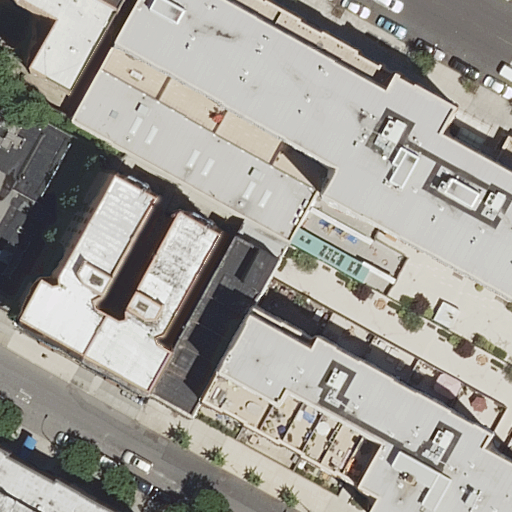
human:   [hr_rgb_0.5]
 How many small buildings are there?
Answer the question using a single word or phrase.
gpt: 1

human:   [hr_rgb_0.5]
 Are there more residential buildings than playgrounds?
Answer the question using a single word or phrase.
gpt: yes

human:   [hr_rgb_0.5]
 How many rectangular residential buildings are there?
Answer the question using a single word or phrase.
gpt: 2

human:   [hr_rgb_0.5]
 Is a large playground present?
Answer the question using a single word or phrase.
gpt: no

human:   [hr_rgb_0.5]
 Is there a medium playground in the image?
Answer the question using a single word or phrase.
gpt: no

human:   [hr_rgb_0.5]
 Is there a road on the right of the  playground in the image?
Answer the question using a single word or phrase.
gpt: yes

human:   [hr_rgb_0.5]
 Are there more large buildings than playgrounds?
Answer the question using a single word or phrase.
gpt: yes

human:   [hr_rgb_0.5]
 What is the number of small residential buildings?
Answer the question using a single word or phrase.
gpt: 1

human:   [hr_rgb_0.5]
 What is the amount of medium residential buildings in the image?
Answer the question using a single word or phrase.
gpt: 3

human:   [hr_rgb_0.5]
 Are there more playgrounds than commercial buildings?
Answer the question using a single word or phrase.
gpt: yes

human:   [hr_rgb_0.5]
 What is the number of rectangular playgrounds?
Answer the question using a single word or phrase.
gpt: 1

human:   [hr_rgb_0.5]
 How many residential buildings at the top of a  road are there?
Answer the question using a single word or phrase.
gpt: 5

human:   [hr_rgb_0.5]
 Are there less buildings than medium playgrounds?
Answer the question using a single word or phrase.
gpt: no

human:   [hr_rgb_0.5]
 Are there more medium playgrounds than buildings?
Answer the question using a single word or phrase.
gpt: no

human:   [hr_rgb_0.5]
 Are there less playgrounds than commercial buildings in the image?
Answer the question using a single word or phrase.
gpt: no

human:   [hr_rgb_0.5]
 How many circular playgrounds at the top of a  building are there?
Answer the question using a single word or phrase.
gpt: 0

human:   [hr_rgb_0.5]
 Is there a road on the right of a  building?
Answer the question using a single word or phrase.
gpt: yes

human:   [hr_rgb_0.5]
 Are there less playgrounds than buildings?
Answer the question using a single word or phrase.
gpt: yes

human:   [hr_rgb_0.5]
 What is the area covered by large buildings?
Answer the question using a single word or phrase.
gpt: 3312m2

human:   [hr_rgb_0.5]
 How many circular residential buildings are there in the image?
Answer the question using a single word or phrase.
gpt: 0

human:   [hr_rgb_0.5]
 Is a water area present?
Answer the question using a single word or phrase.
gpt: no

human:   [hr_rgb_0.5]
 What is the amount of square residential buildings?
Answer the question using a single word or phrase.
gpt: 0

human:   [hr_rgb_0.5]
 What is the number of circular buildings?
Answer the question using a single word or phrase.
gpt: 0

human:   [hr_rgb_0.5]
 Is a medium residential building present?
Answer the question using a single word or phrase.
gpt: yes

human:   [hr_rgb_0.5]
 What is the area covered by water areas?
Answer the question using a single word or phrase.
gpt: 0m2

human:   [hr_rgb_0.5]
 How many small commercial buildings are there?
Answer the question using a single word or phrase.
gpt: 0

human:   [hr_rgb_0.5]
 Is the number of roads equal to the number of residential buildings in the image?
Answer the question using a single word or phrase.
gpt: no

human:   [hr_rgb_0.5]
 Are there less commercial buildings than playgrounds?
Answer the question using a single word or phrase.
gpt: yes

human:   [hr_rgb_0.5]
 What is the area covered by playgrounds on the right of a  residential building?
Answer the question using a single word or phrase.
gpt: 0m2

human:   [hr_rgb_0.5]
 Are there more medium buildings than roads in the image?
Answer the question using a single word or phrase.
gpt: yes

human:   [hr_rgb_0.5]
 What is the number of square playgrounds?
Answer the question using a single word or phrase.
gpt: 0

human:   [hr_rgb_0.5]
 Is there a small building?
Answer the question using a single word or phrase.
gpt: yes

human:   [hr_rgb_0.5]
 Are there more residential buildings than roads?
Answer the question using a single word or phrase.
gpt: yes

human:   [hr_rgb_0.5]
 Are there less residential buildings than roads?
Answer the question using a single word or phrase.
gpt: no

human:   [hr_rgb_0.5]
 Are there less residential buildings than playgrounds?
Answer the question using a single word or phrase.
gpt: no

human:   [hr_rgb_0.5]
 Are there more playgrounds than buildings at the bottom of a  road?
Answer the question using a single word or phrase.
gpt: no